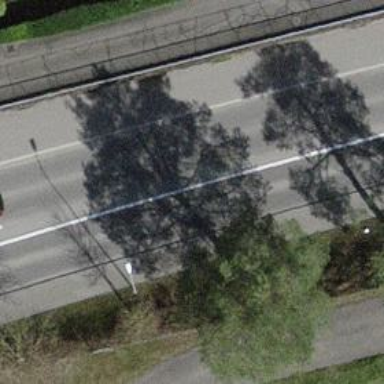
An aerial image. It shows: Secondary road with asphalt surface and dedicated cycle lane.